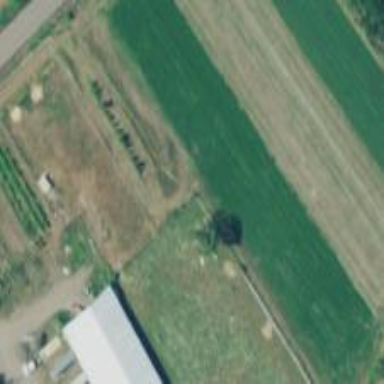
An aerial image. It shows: Plant nursery specializing in trees.